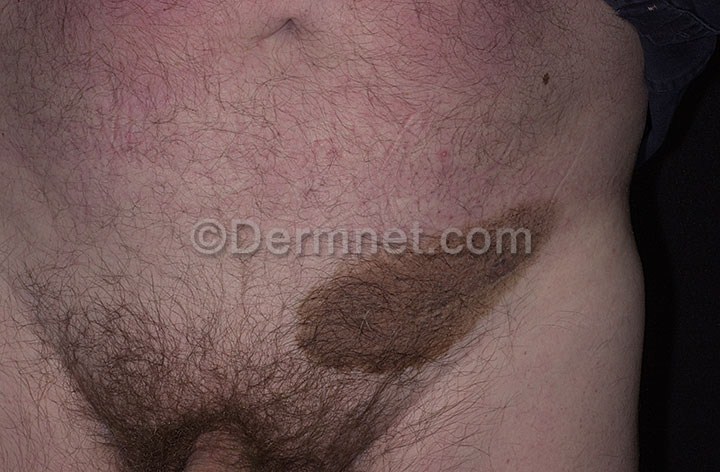
Disease: Melanoma Skin Cancer Nevi and Moles